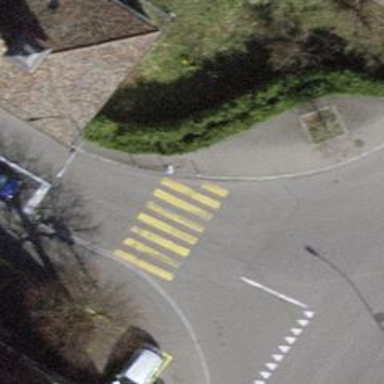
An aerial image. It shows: Zebra crossing on the road.